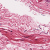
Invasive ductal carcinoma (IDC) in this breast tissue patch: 0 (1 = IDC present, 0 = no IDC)